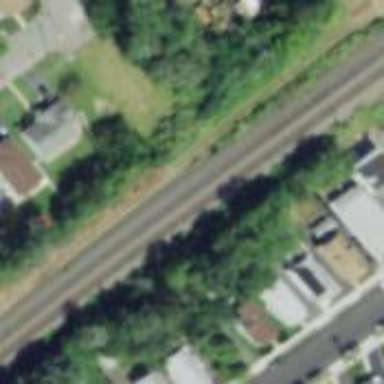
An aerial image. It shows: Railway with bidirectional signals along the rail.